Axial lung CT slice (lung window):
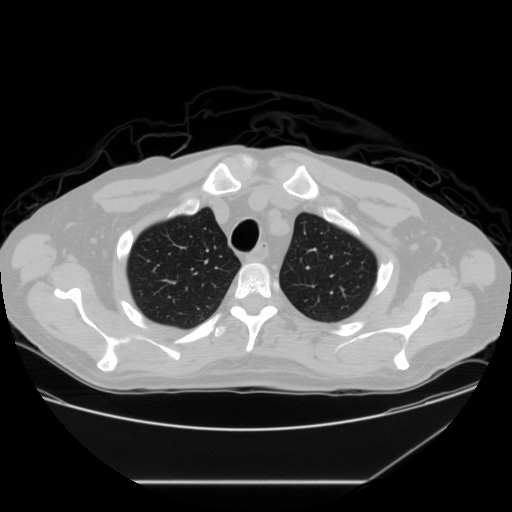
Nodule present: no